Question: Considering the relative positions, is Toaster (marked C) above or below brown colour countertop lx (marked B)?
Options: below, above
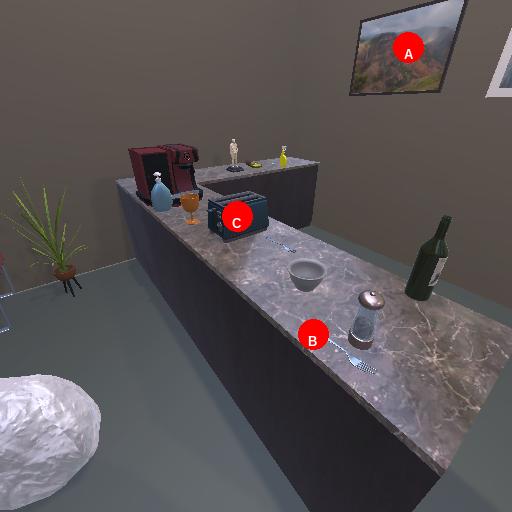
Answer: below